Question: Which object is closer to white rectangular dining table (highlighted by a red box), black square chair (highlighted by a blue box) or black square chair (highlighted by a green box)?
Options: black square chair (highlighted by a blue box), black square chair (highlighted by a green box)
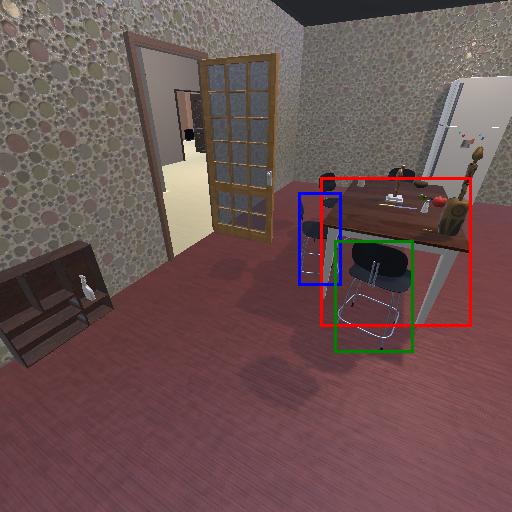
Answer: black square chair (highlighted by a blue box)